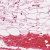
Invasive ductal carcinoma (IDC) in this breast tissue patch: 0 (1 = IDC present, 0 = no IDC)